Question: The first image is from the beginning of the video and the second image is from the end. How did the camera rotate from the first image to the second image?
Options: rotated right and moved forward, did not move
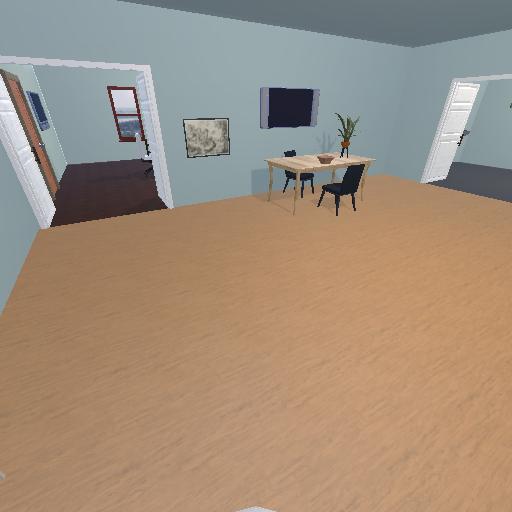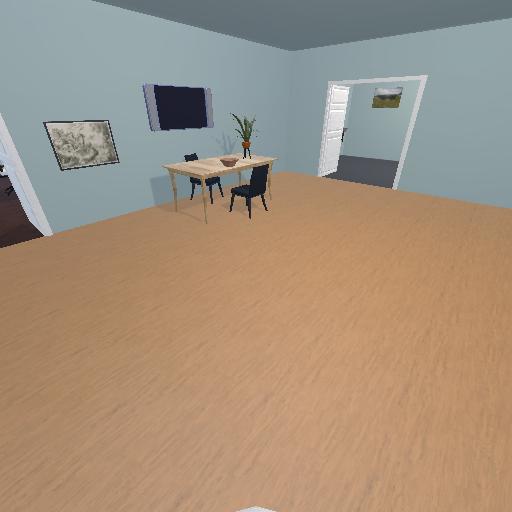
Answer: rotated right and moved forward